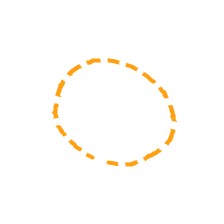
Shape: circle